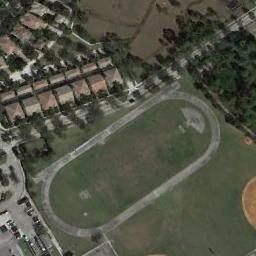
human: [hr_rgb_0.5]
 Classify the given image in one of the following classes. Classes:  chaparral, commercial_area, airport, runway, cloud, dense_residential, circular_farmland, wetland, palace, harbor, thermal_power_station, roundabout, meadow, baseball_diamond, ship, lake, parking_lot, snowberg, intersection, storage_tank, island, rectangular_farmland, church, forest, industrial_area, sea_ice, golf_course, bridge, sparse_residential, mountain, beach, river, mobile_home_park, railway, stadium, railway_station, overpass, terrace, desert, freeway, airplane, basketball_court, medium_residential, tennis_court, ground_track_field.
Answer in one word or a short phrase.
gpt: ground_track_field